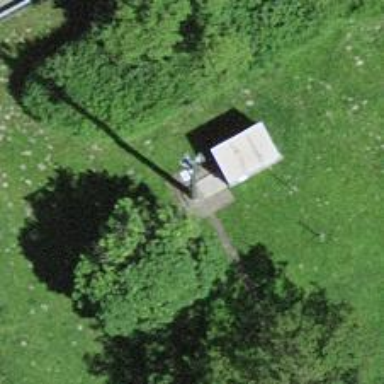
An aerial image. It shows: Communication mast tower.